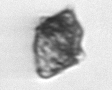
Label: Kryptoperidinium_triquetrum